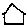
Label: house